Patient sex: M
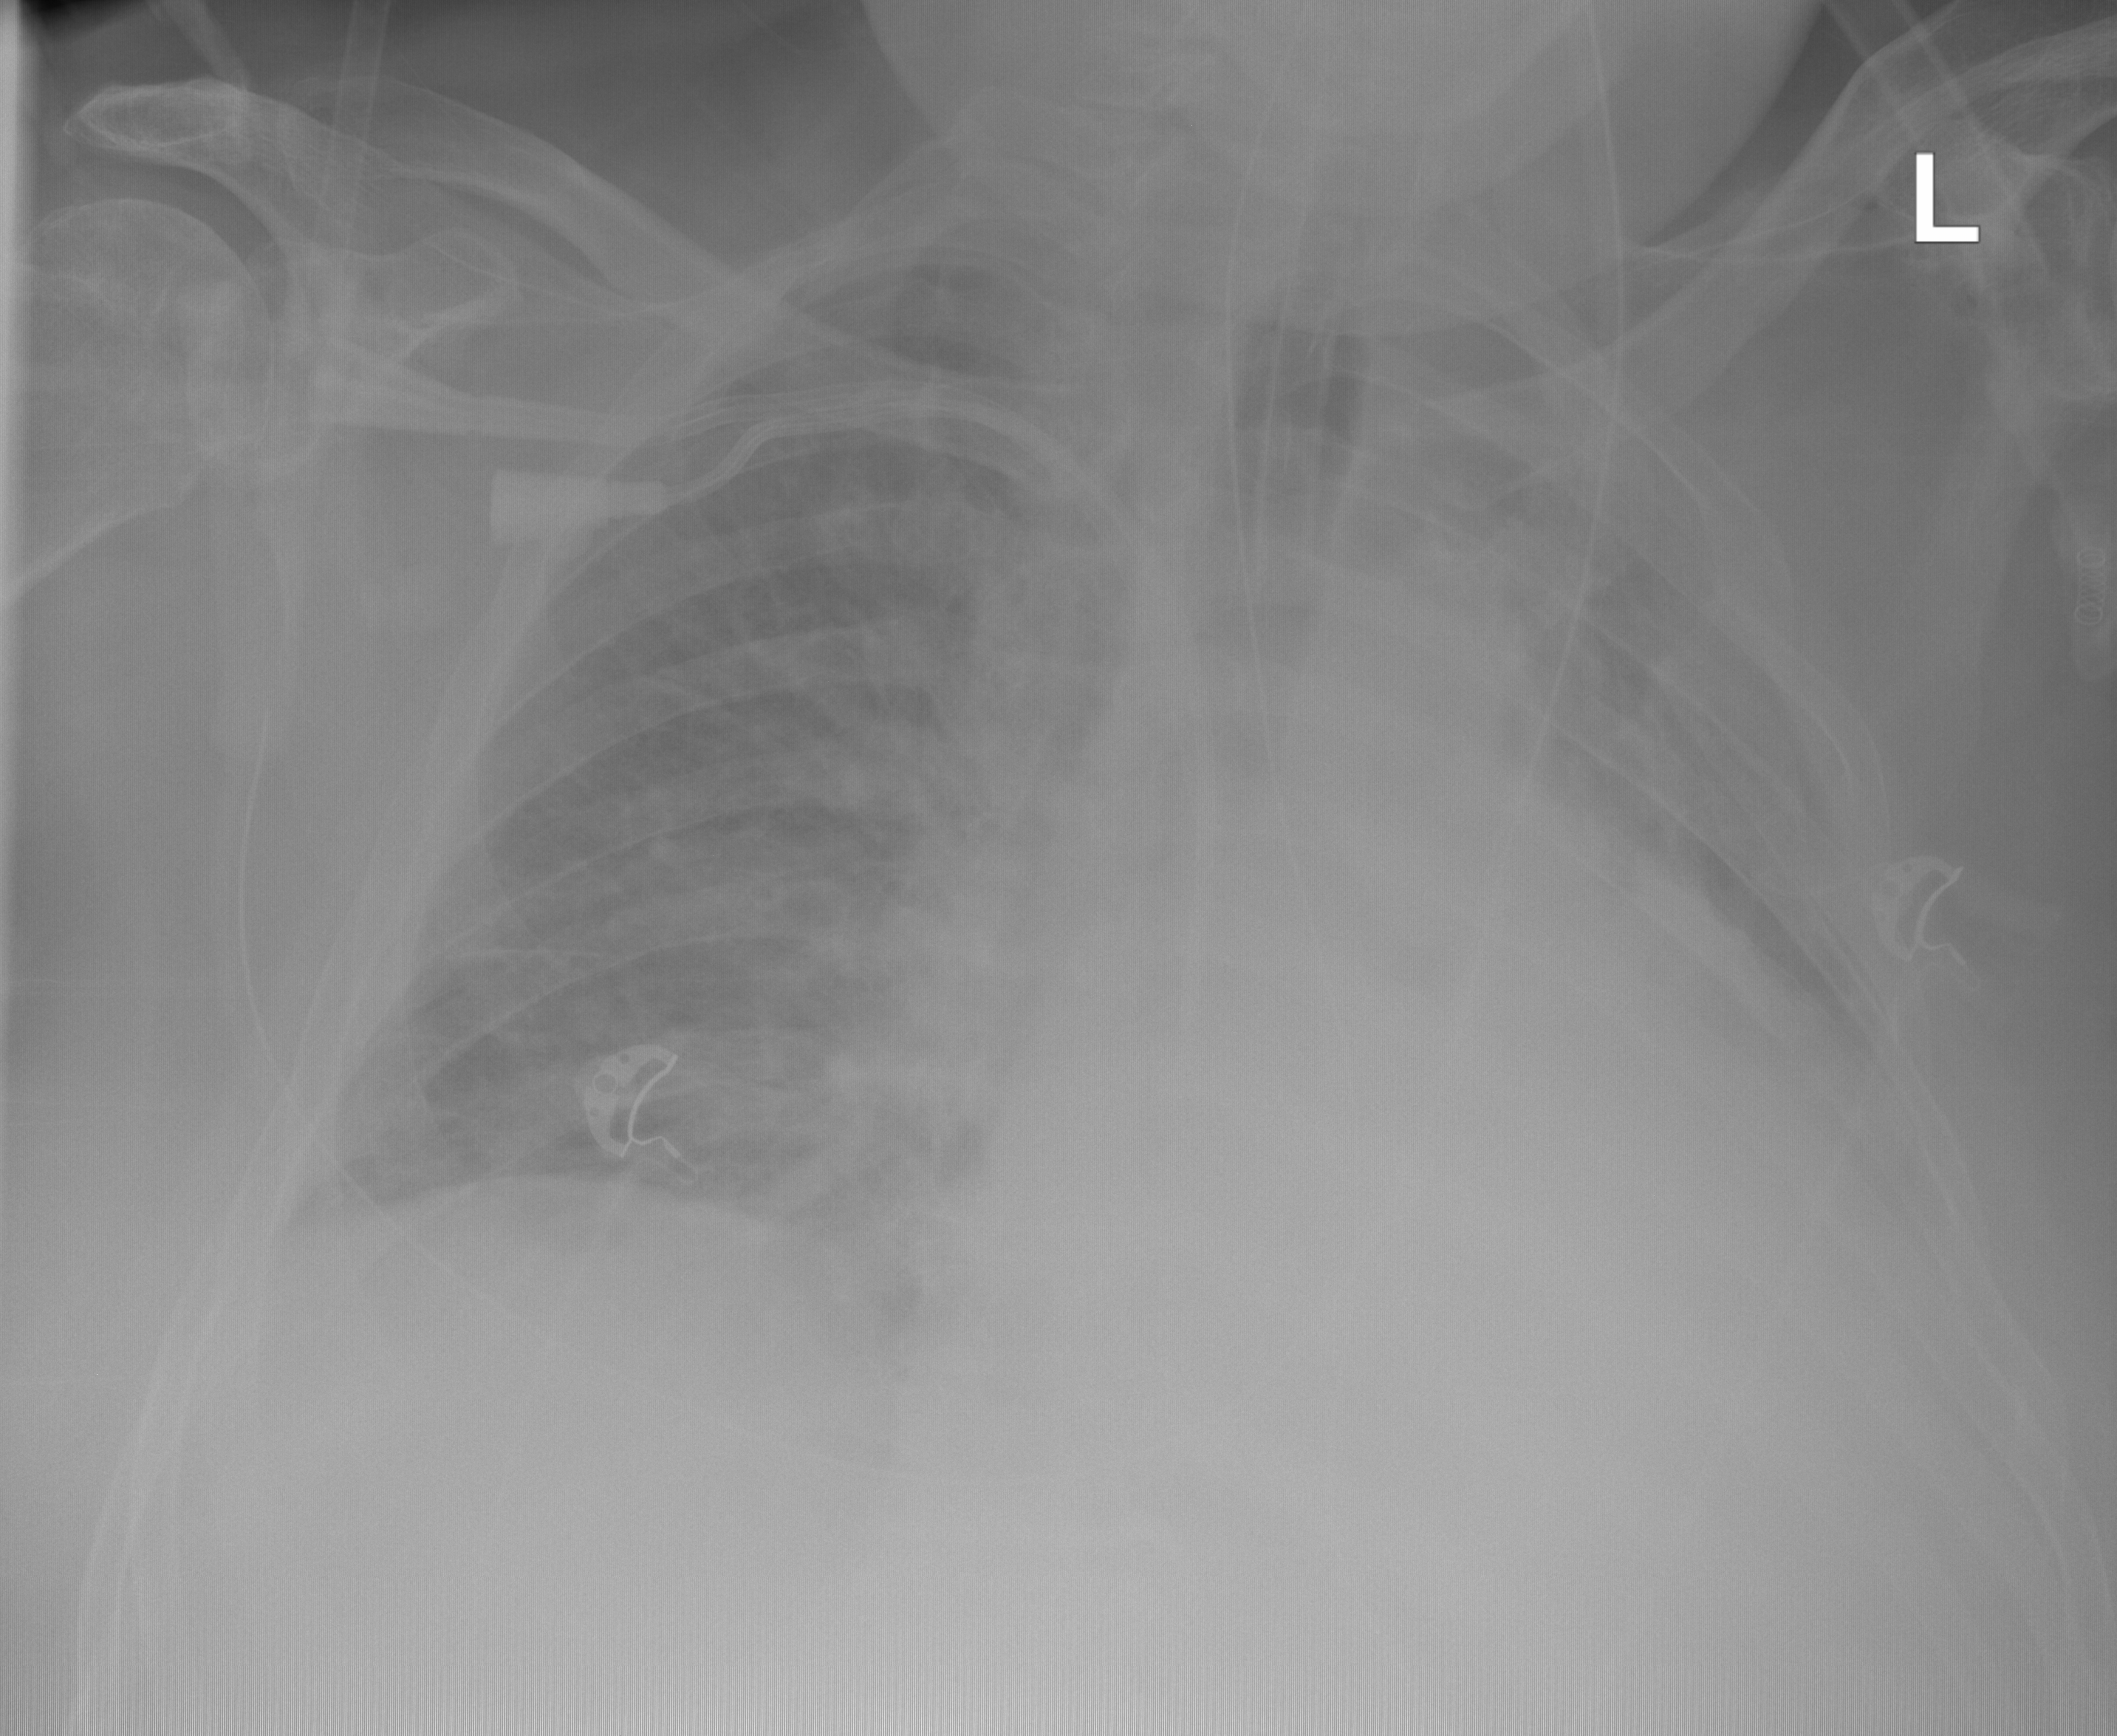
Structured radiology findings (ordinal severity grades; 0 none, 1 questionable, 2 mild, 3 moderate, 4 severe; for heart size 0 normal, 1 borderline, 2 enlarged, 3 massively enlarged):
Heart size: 3
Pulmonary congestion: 2
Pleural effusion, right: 2
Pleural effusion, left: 2
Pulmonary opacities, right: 2
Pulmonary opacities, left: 2
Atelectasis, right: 2
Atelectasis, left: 2